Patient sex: M
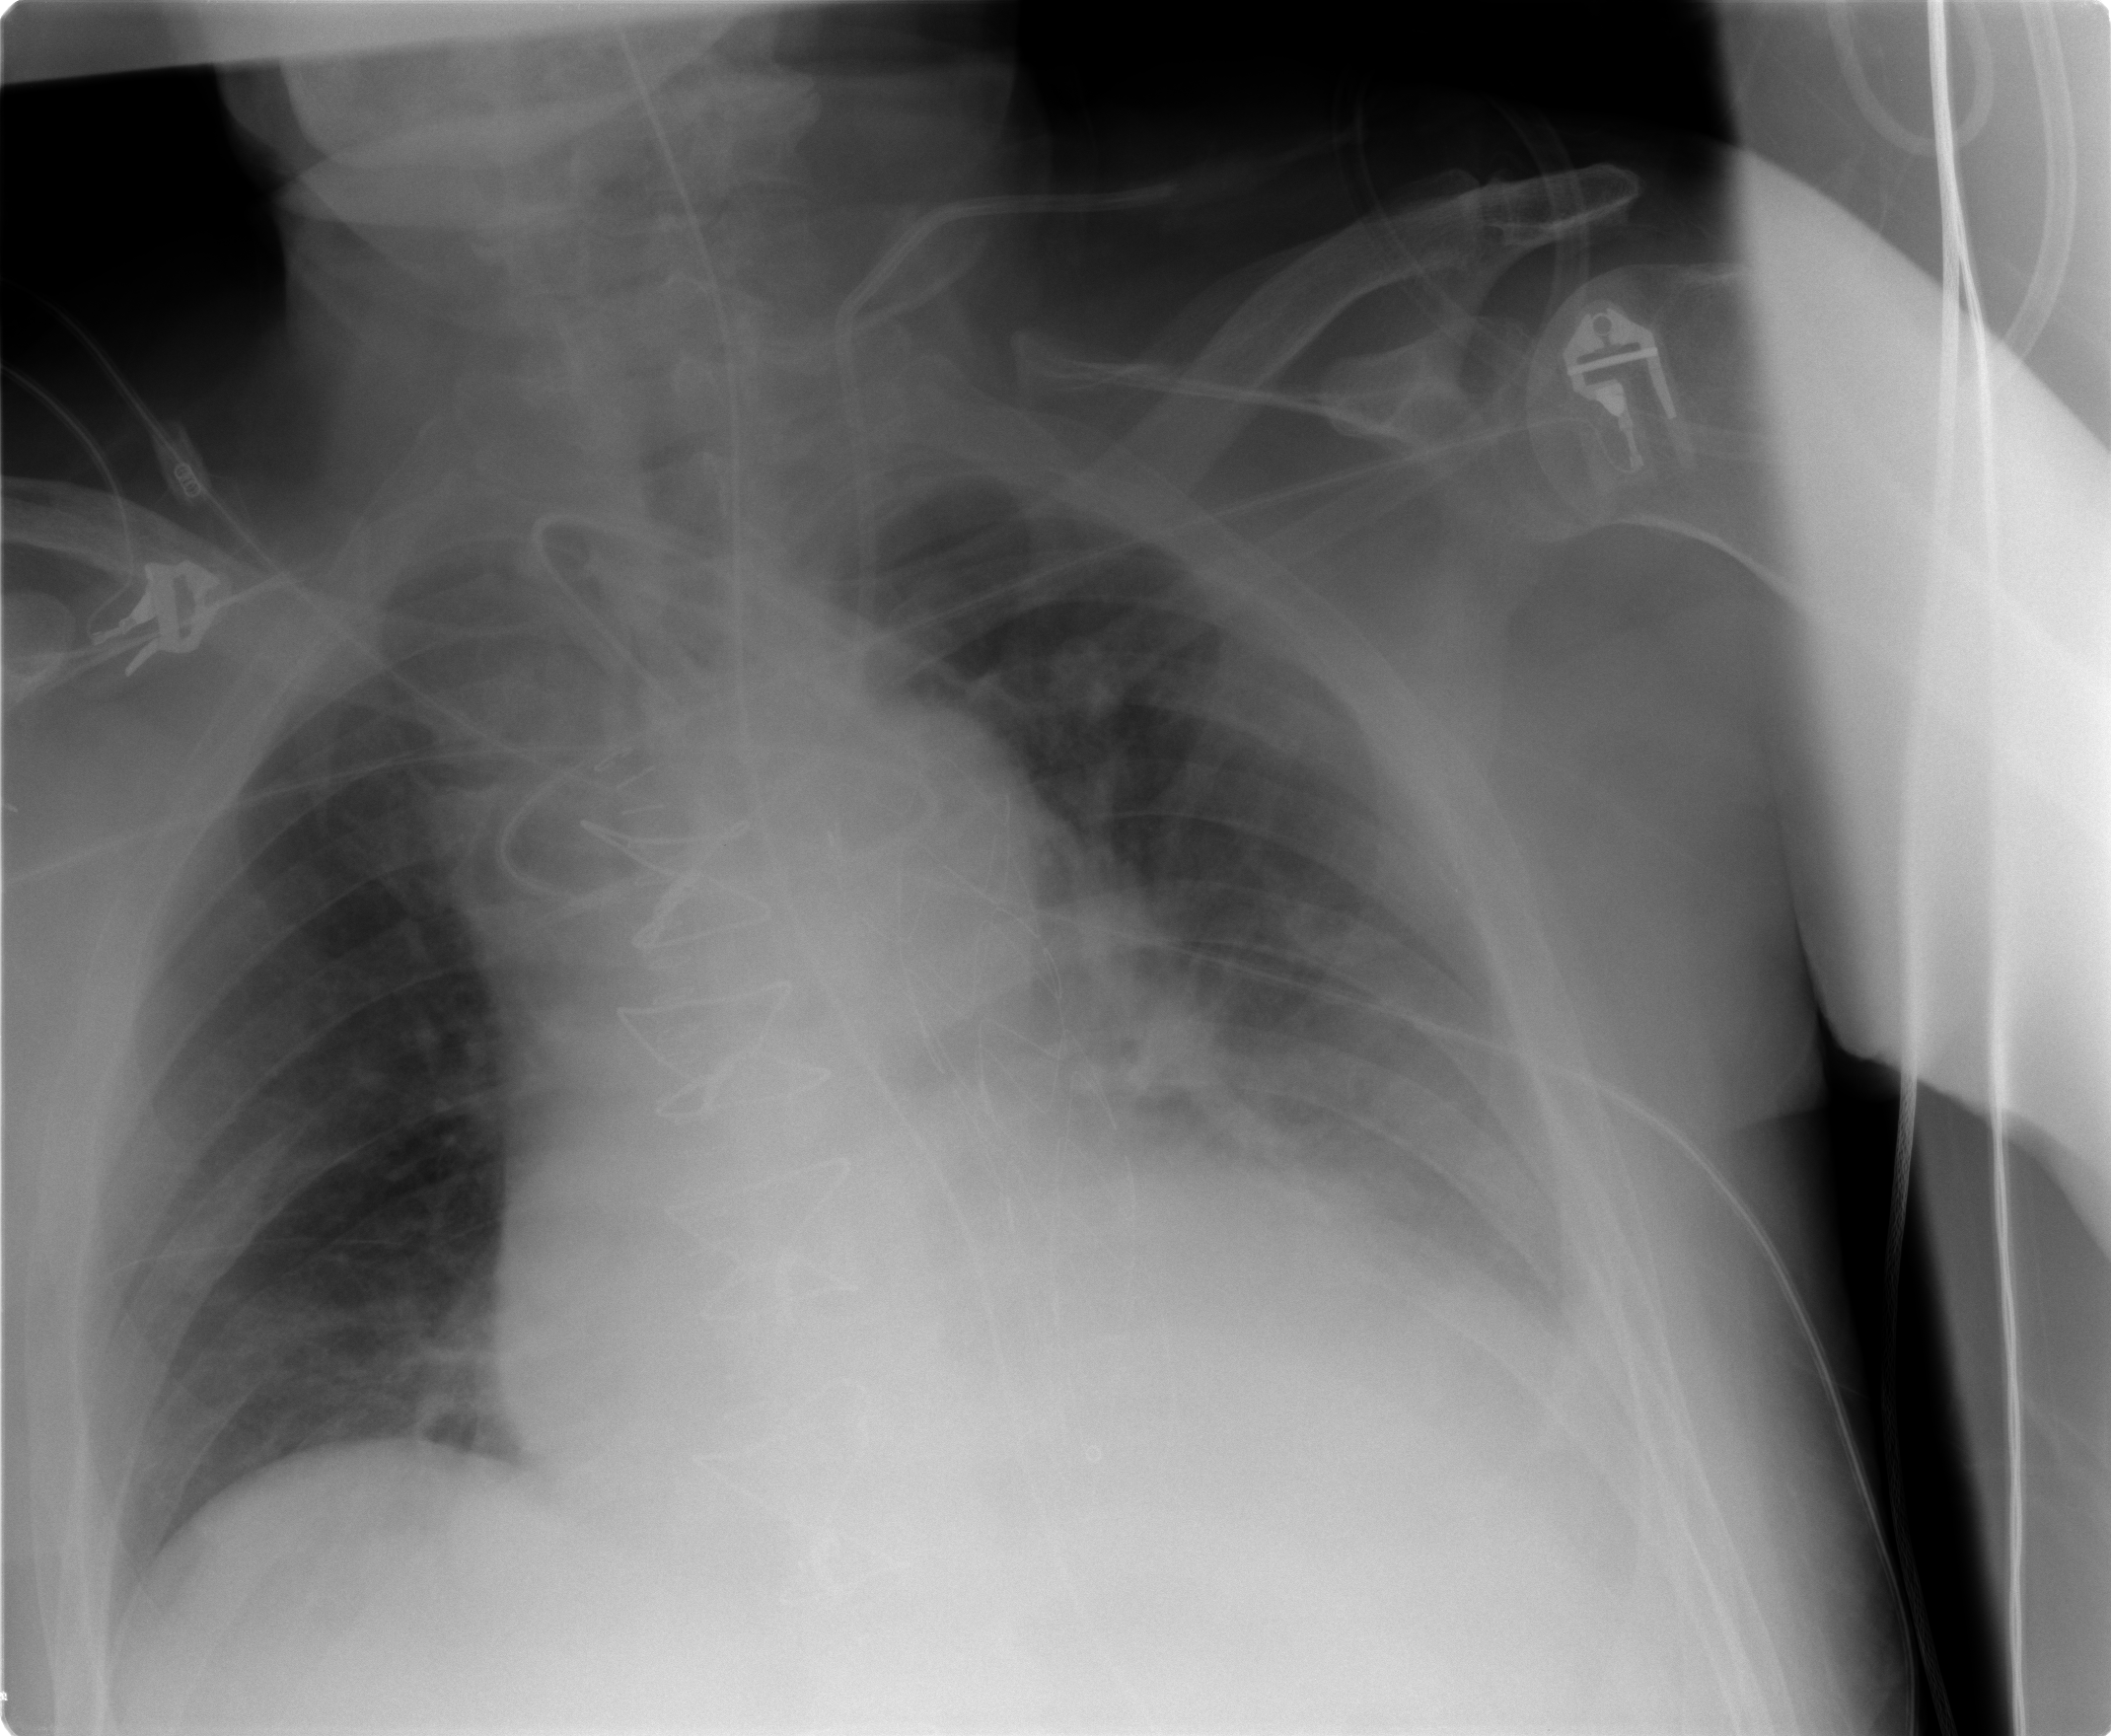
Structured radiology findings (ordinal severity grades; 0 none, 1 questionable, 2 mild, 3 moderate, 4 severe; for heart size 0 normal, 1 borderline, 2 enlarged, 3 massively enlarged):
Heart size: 2
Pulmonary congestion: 2
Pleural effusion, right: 0
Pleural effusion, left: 1
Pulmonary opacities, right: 0
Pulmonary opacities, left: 0
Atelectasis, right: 0
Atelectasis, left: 2